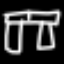
Label: pants